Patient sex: M
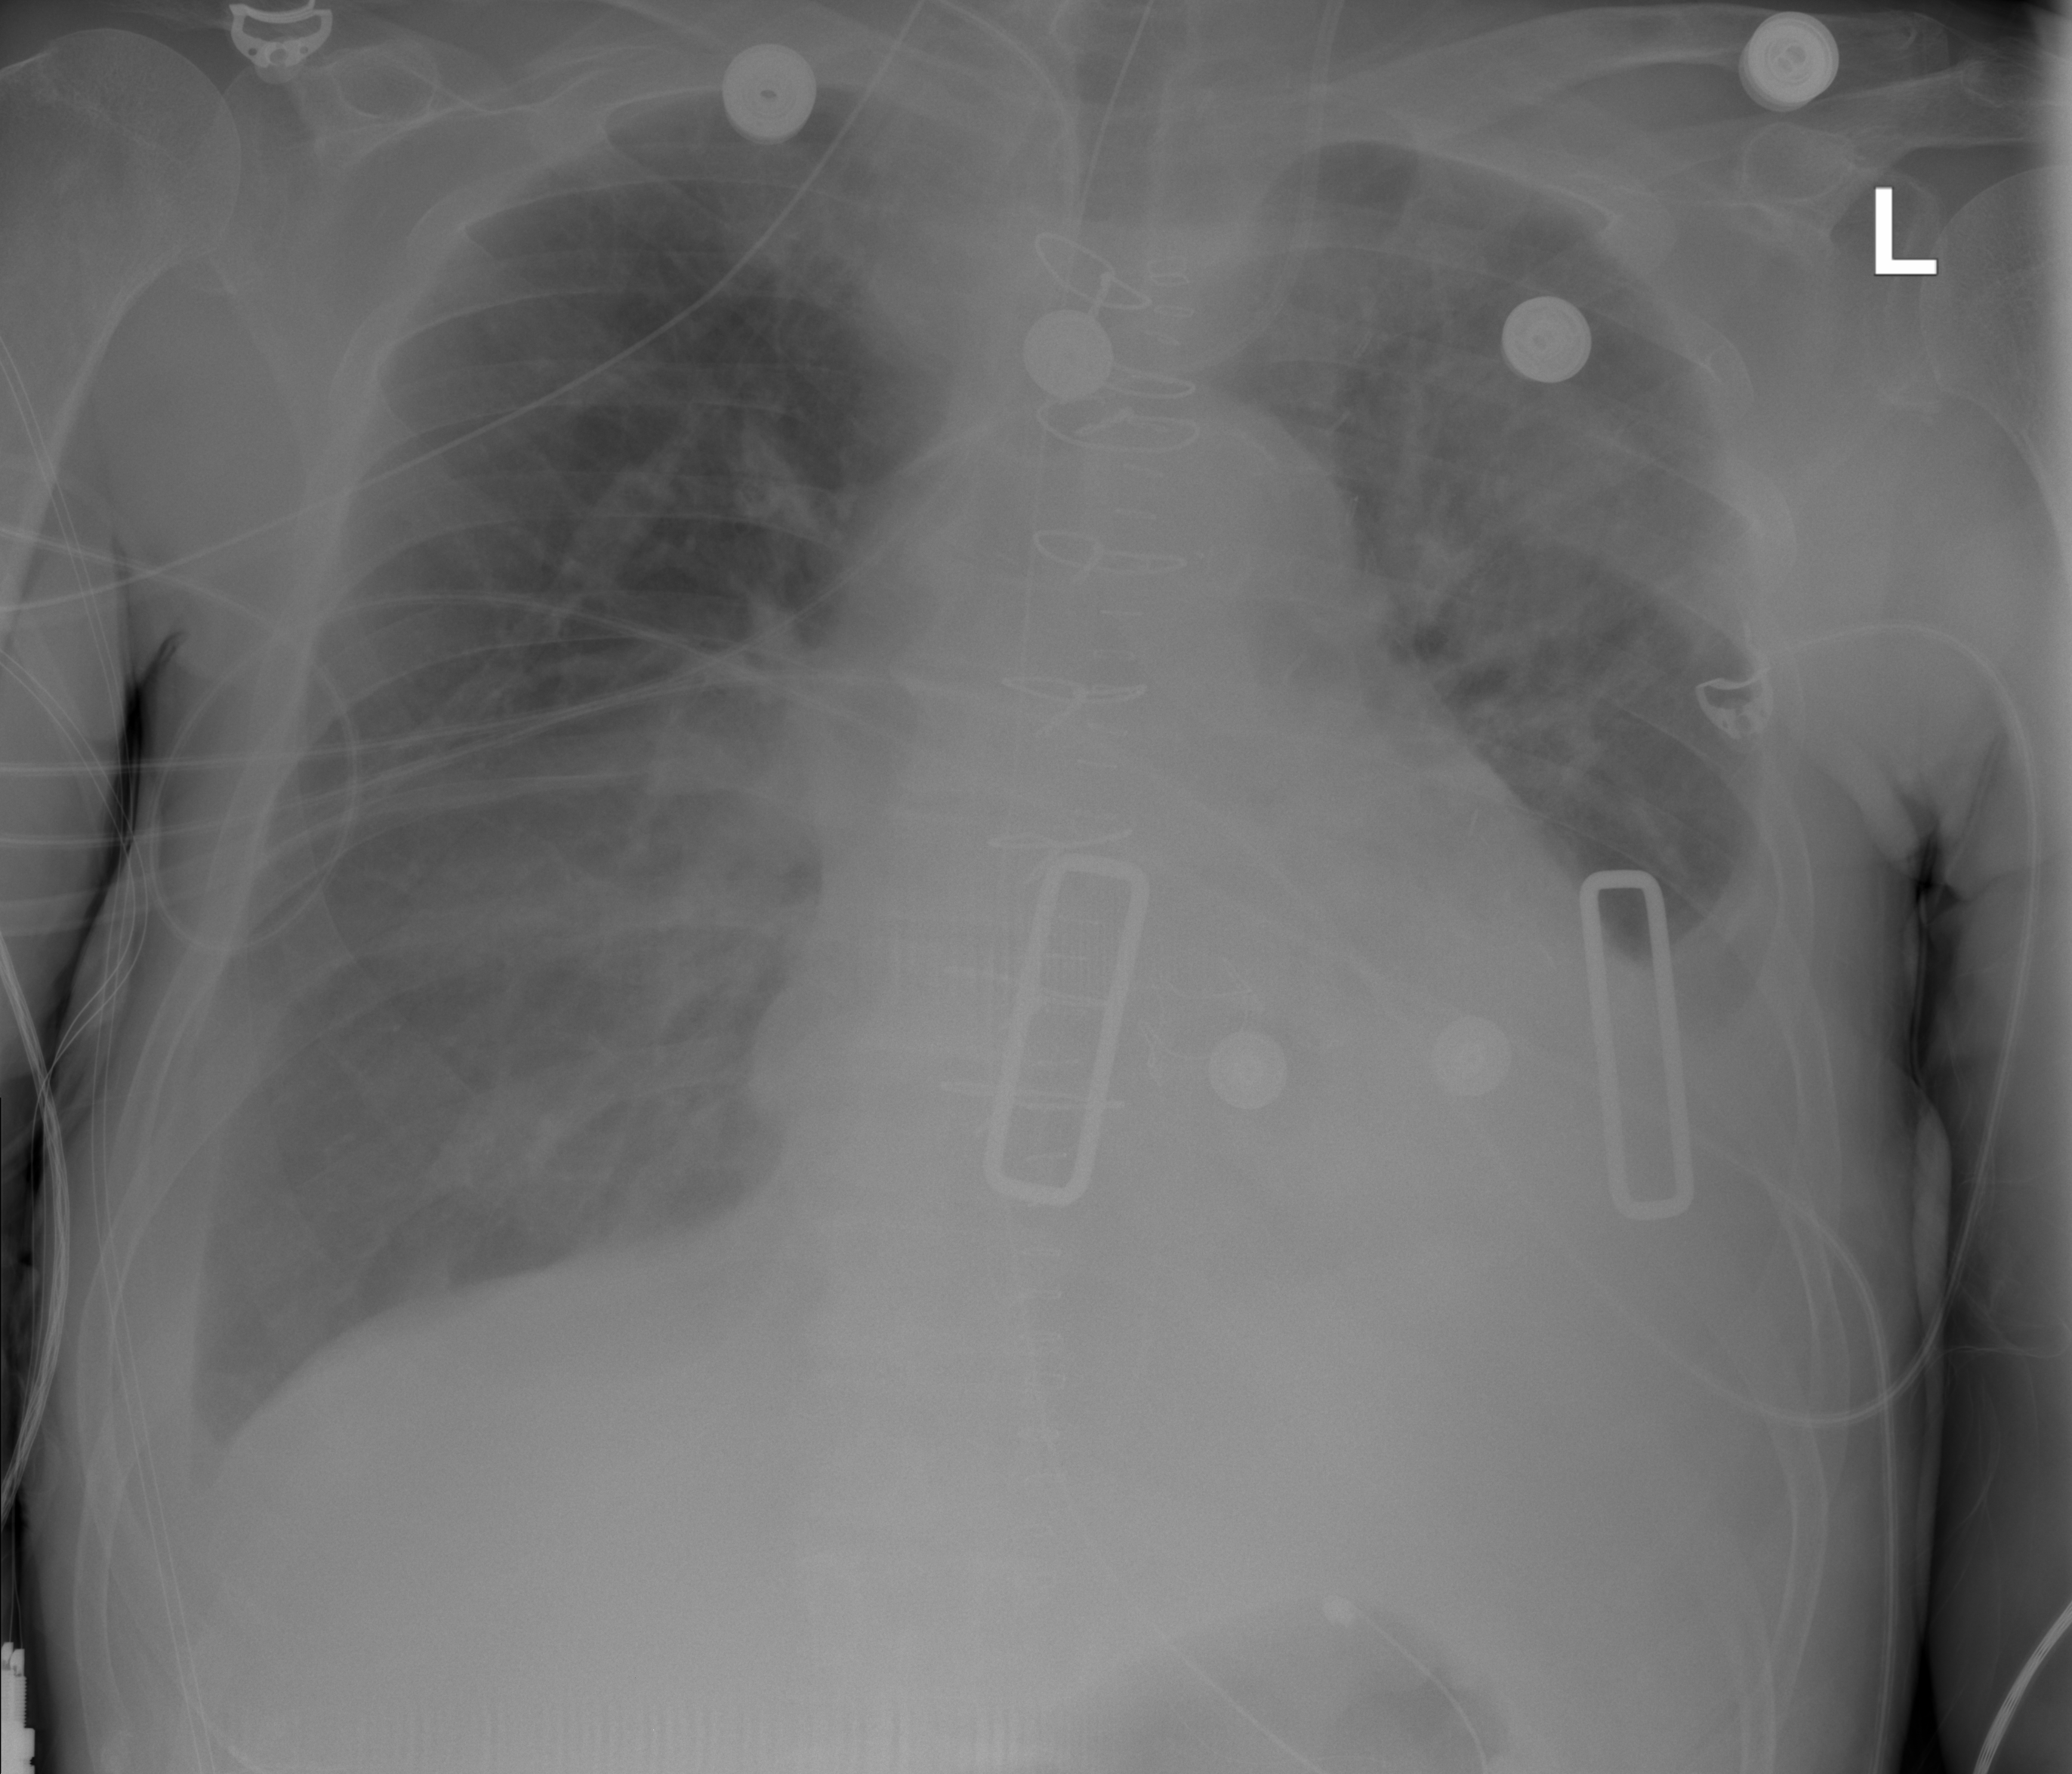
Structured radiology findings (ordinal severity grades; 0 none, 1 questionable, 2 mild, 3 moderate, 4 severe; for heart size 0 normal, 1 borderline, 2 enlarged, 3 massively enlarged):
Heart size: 2
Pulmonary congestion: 2
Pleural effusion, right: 0
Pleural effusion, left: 2
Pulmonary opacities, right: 0
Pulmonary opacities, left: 2
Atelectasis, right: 1
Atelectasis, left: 2